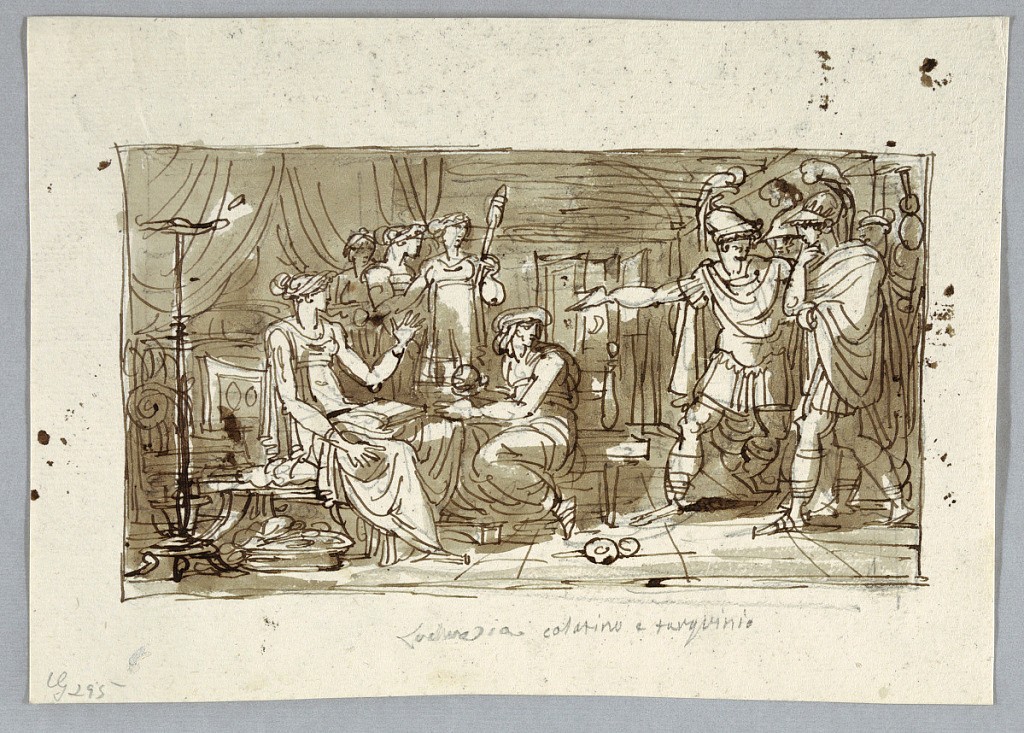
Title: Drawing
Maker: Felice Giani, Italian, 1758–1823
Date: About 1810
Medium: Pen and brown ink brown wash over traces of graphite on cream laid paper
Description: Colatinus together with two sons of King Tarquini enter the room from right. Lucretia is seated at left and raises her left hand in a gesture of surprise. Four maidens are with her, two of them spinning. A lamp stands in the left foreground. Reverse: Pencil lines. ???